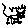
Label: cat